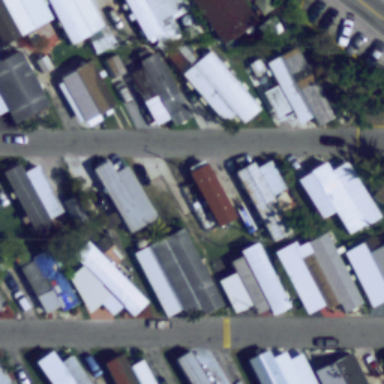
Many mobile homes arranged in lines in the mobile home park .